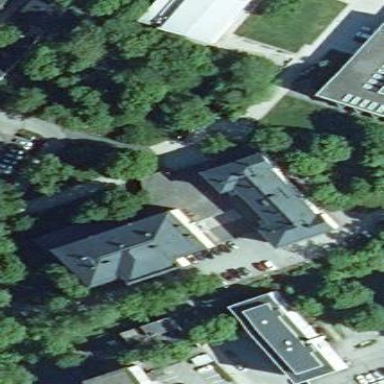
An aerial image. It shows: Yellow university building with hipped metal roof colored DimGrey.